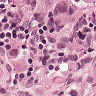
Metastatic tissue present: yes